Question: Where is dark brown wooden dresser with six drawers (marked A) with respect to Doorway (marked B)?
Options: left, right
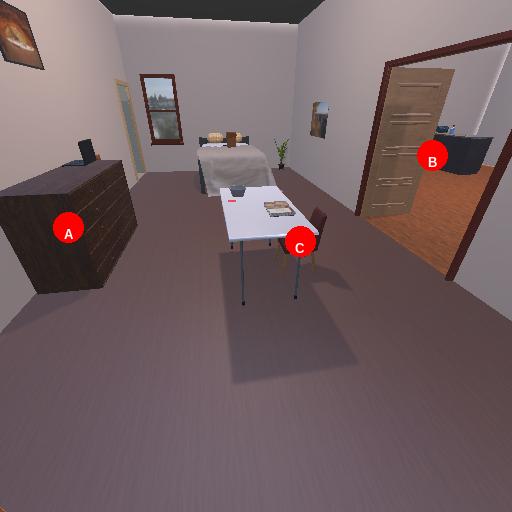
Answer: left